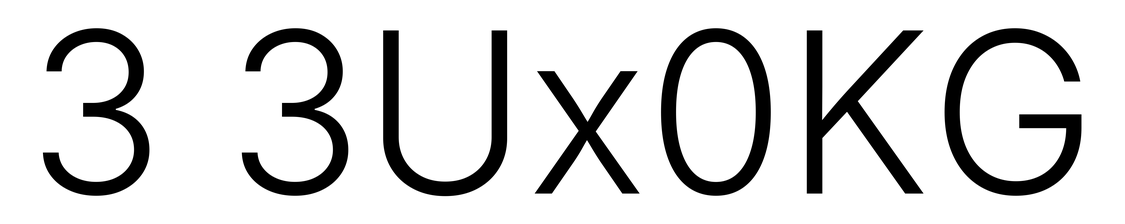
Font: Inter_Light